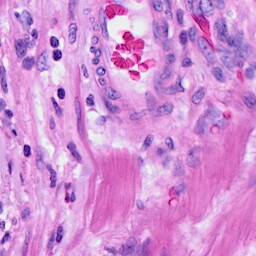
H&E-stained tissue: Ovarian